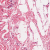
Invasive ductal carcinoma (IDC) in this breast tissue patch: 0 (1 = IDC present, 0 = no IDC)